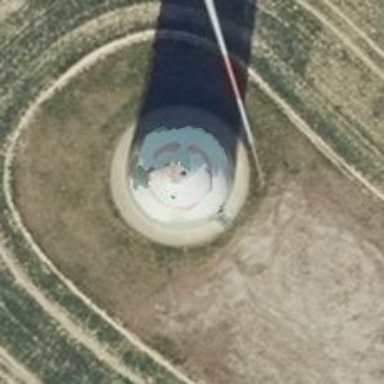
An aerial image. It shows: Wind generator using wind turbines of horizontal axis.